Question: Say I have a matrix 'hey' 15x15. I want to plot the value of the matrix as a 2D plot for better visualization. But Matlab plots with the convention that origin is in bottom-left corner and positive x is along the left and positive y is along the up direction from origin.
but i want to make my plots such that origin is in top-left corner, +ve x is left and +ve y is down.
So i just used a slight trick.
'''
figure
axis([0 15 -15 0]);
daspect([1,1,1])
hold on
rectangle('Position',[3,-6,2,3],...
'EdgeColor','black',...
'LineWidth',2,...
'FaceColor','cyan')
for i=1:nrows
for j=1:ncolumns
if char(hey(i,j))=='^'
text(j,-i,'^');
elseif char(hey(i,j))=='>'
text(j,-i,'>');
elseif char(hey(i,j))=='v'
text(j,-i,'v');
elseif char(hey(i,j))=='<'
text(j,-i,'<');
end
if obstacle(i,j)==1
text(j,-i,'X');
end
end
end
text(goalY,-goalX,'T');
'''
I made the transformation '(x,y)-->(y,-x)'. But the downside is that the axes are then numbered along y as -1 to -15. However if reader was following above, i only wanted to plot the matrix values and in matrix the y runs +ve downwards from 1 to 15 for my case.

So i want the plot to show +1 thru +15 along y with origin at top-left and x graduated as it is but the values +1 to +15 written at the top of the plot rather than below.
How to do this? In the extreme case, i am alos willing to transfer the matrix 'hey' to another software that can do the nice plot as i want. If any of the two alternatives is possible, please give concrete steps to do it.
After using the helpful methods below, i still have to use a trick like 'plot (j,i)' instead of the innocent 'plot(i,j)'. This is because for matrix '(i,j)' is mapped to graph plot '(x,y)' as 'x=j, y=i'. Is there a similar workaround? a matrix element is (row #, column #). But in 2D matlab graph, we will denote it's position as (column #, row #). I was just guessing if there was some matlab in-built function to take care of this. like i will give it (row #, column #) but matlab will plot (column #, row #). Is there such a function?
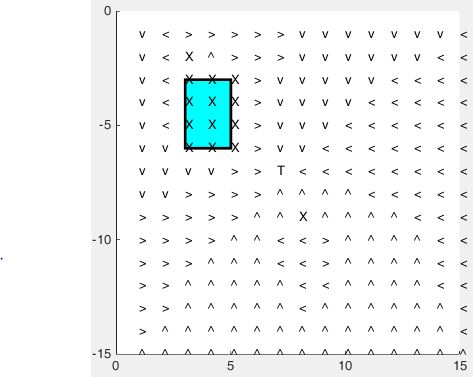
Answer: If I followed correctly you are looking for the axes 'XAxisLocation' and 'YDir' properties. You can set them to 'top' and 'reverse' respectively to get the output you want. You can also set the 'XTick' property to '1:15' to show every value from 1 to 15.
Example:
'''
clear
clc
%// Create dummy data
[x,y] = meshgrid(1:15,1:15);
u = cos(x).*y;
v = sin(x).*y;
figure
quiver(x,y,u,v)
set(gca,'XAxisLocation','top','XTick',1:15,'YDir','reverse')
hold on
%// I changed the coordinated of the rectangle to fit with the change in
%y-axis.
rectangle('Position',[3,3,2,3],...
'EdgeColor','black',...
'LineWidth',2,...
'FaceColor','cyan')
axis([0 15 0 15])
'''
Which gives the following: